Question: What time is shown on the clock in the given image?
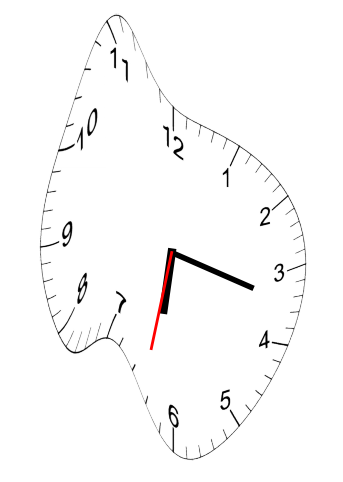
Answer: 06:17:32